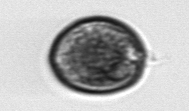
Label: Prorocentrum